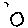
Label: circle